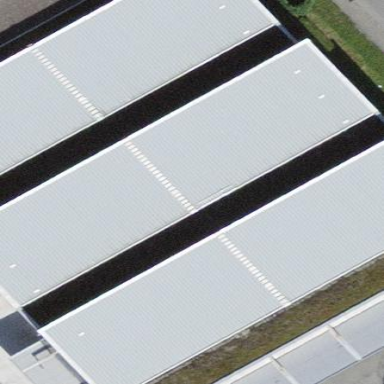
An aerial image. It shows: Industrial building.